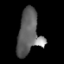
Tissue: lung
Cell type: Myeloid cells
Senescence score: 0.5721
Nuclear area (px): 979
Mean DAPI intensity: 101.523